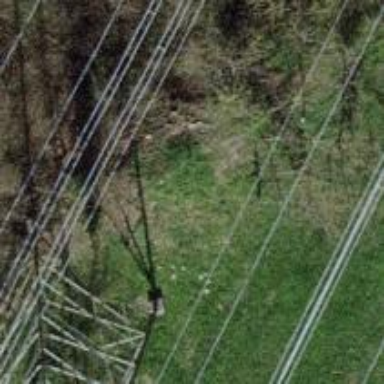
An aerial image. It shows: Power pole.